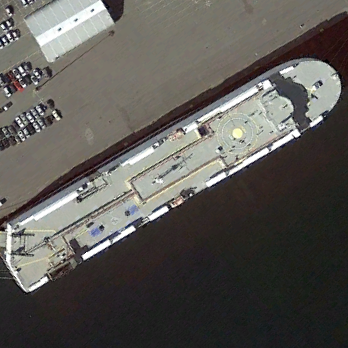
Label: civil